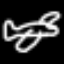
Label: airplane